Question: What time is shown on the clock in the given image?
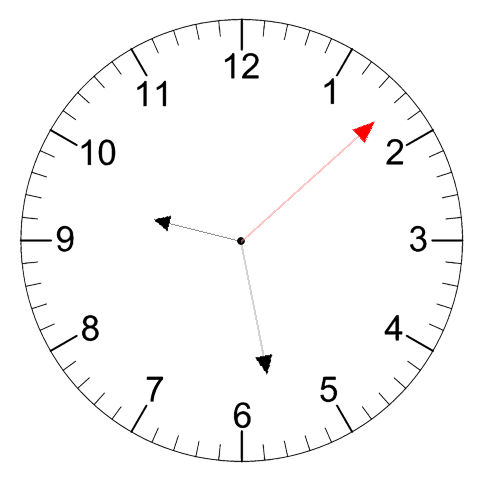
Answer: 09:28:08